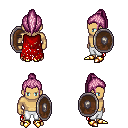
a pixel art fantasy rpg character, male body template, human, tanned skin, red tattered cape, white pants, pink long topknot hairstyle, gold boots, shield, four views (front, back, left, right), 2x2 character sprite sheet, small pixel art, hard edges, no anti-aliasing